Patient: sex M, age 73
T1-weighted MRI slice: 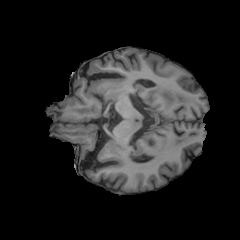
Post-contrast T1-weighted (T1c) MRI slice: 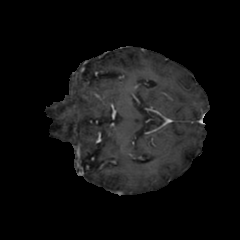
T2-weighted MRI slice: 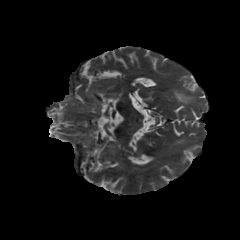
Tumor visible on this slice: no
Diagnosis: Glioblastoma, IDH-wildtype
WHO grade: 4